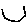
Label: hexagon